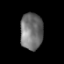
Tissue: prostate
Cell type: T cells
Senescence score: 0.2855
Nuclear area (px): 814
Mean DAPI intensity: 113.522